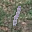
Label: 1